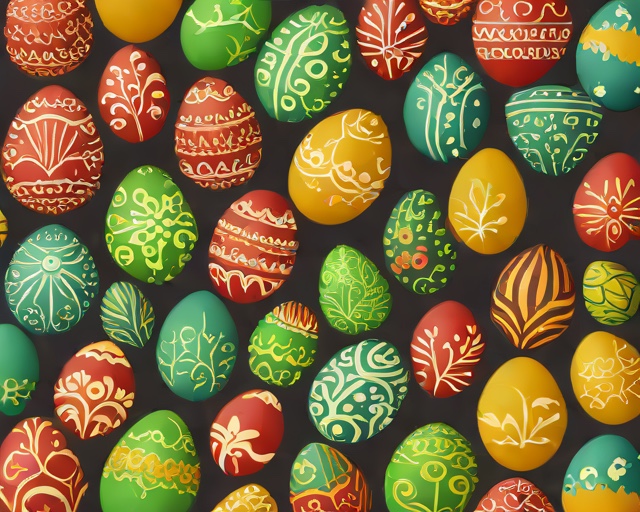
Category: Easter